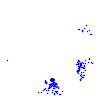
Particle: proton